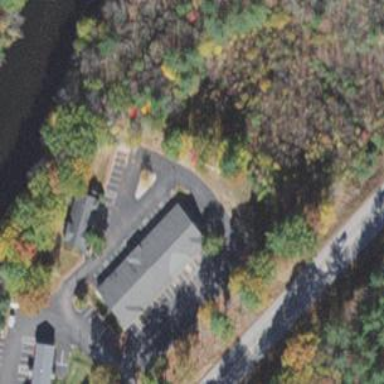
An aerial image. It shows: Healthcare clinic is depicted in the image.